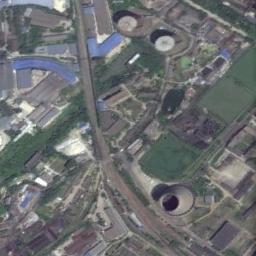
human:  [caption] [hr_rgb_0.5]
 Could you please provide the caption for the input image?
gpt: There are four thermal power stations, and two of them on the left are emitting smoke .

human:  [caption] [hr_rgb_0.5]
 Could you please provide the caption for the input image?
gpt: There are many buildings next to the thermal power station .

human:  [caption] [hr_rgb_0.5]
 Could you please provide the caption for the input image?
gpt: In the thermal power station there are neatly planned factories and good greening, and there is a cooling tower .

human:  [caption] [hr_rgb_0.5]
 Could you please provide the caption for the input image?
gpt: The thermal power station is on the grass next to some buildings .

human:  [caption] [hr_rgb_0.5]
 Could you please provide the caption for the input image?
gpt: There are many buildings and some green meadows on the thermal power station .